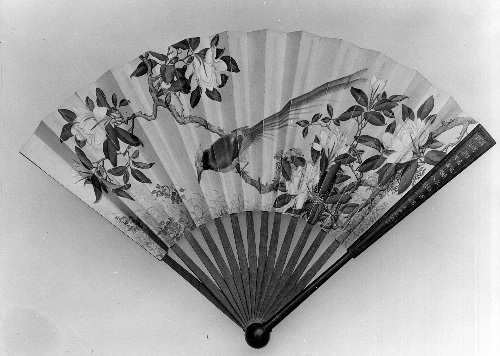
Artist: Giuseppe Castiglione|Wang Yudun
Artist bio: Italian, Milan 1688–1766 Beijing|Chinese, 1692–1758
Date: 18th century
Object type: Folding fan
Classification: Paintings
Medium: Folding fan; ink and color on paper
Culture: China
Dimensions: H. (sticks) 12 1/4 in. (31.1 cm); W. (open) 20 in. (50.8 cm)
Department: Asian Art
Credit line: Rogers Fund, 1951
Accession year: 1951
Repository: Metropolitan Museum of Art, New York, NY
Tags: Birds|Flowers